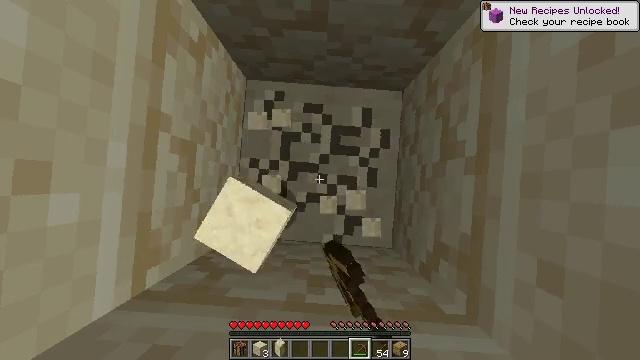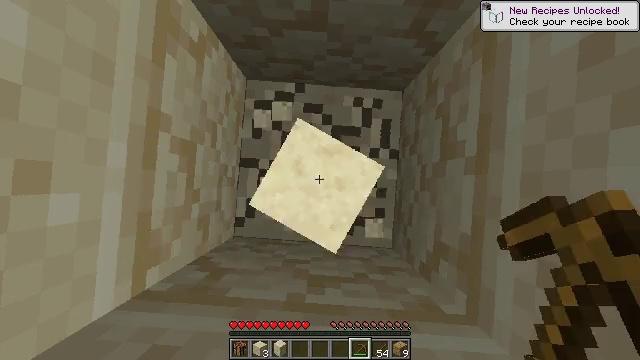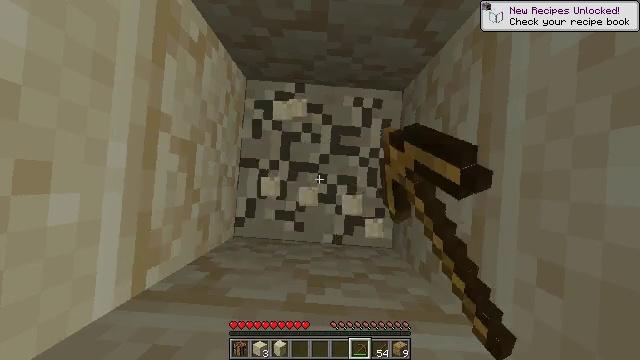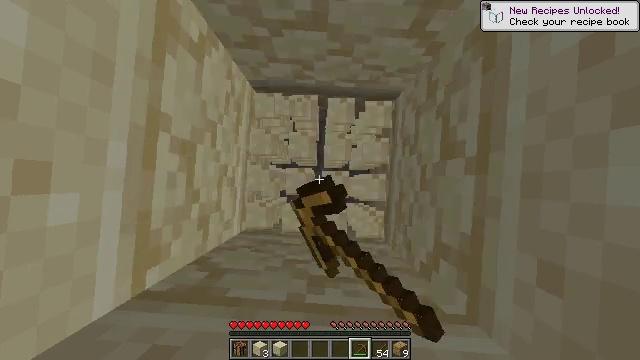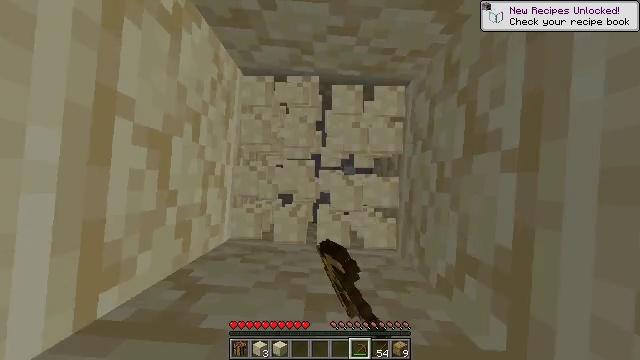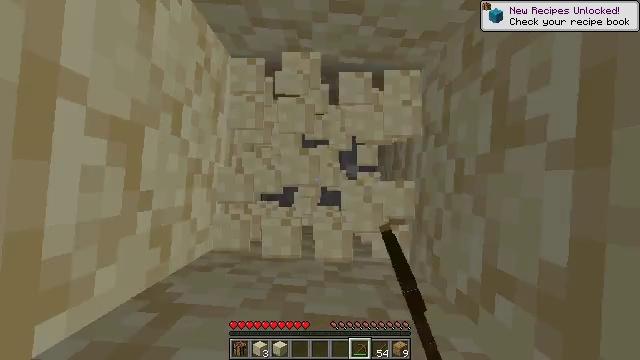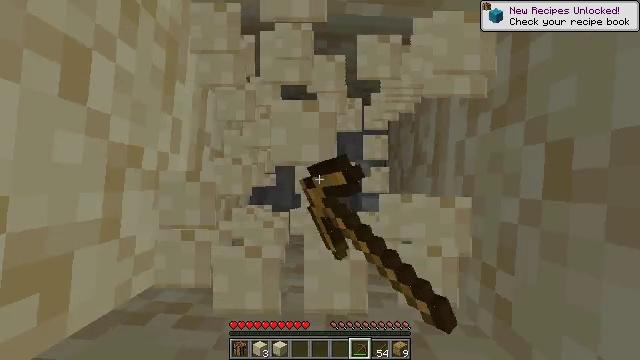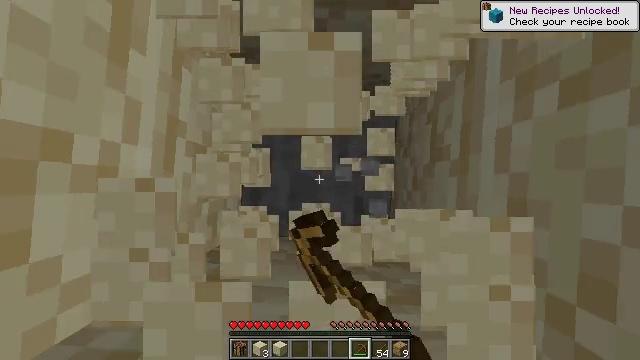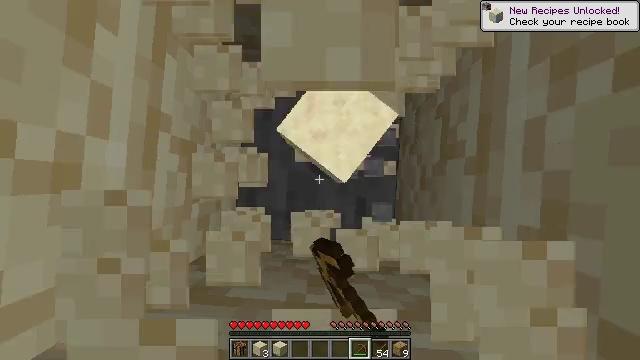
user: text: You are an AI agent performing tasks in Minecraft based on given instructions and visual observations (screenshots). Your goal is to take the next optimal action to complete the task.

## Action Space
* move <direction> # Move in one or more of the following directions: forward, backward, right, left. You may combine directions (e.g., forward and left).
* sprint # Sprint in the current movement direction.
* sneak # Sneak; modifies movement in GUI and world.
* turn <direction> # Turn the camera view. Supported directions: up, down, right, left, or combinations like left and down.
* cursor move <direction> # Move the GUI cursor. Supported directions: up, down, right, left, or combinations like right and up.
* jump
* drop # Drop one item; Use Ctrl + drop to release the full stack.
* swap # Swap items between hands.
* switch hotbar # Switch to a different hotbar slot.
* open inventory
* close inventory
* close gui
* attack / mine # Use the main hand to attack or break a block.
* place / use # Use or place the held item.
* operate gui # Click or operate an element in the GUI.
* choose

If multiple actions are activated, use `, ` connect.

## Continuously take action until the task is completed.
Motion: motion action
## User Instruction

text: Attack the sandstone to break it.
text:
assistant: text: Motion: attack / mine
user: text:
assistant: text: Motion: attack / mine
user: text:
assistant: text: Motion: attack / mine
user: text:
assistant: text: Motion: attack / mine
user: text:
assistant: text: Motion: attack / mine
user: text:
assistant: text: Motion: attack / mine
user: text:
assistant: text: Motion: attack / mine
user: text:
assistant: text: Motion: attack / mine
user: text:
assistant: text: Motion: attack / mine